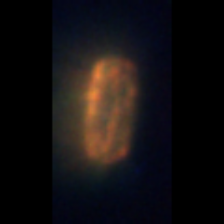
Taxon: Pennate
Group: Diatoms